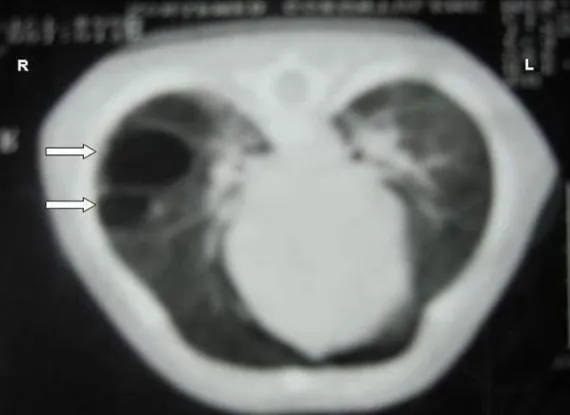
Computerized tomography of the infant at 3 months: two cystic masses in the middle lobe of the right lung, suggesting congenital cystic adenomatoid malformation (arrows).
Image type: radiology (ct)